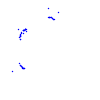
Particle: proton